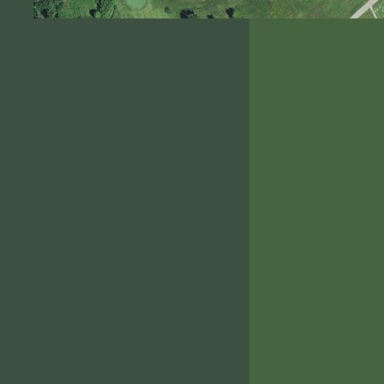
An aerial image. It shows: Golf course.